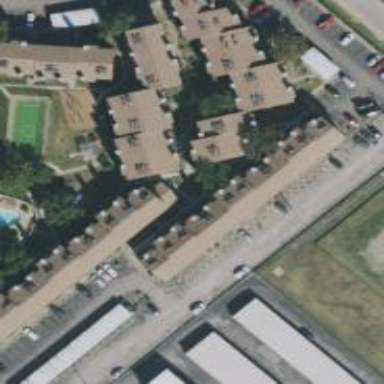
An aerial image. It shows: View of apartment building.